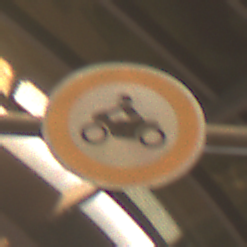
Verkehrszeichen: VerbotKraftraeder
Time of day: NotSpecified
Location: Indoor (Urban)
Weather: NotSpecified
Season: NotSpecified
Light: Artificial